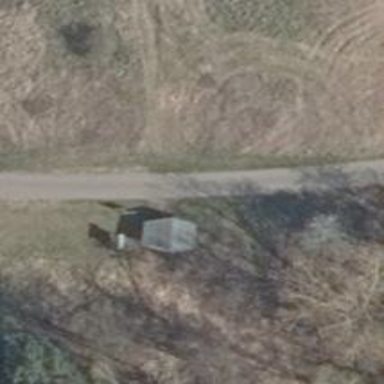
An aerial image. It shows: Picnic shelter provides comfortable rest area.